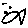
Label: fish